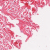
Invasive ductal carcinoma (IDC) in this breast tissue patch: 0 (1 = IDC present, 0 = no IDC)